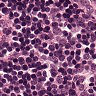
Metastatic tissue present: no